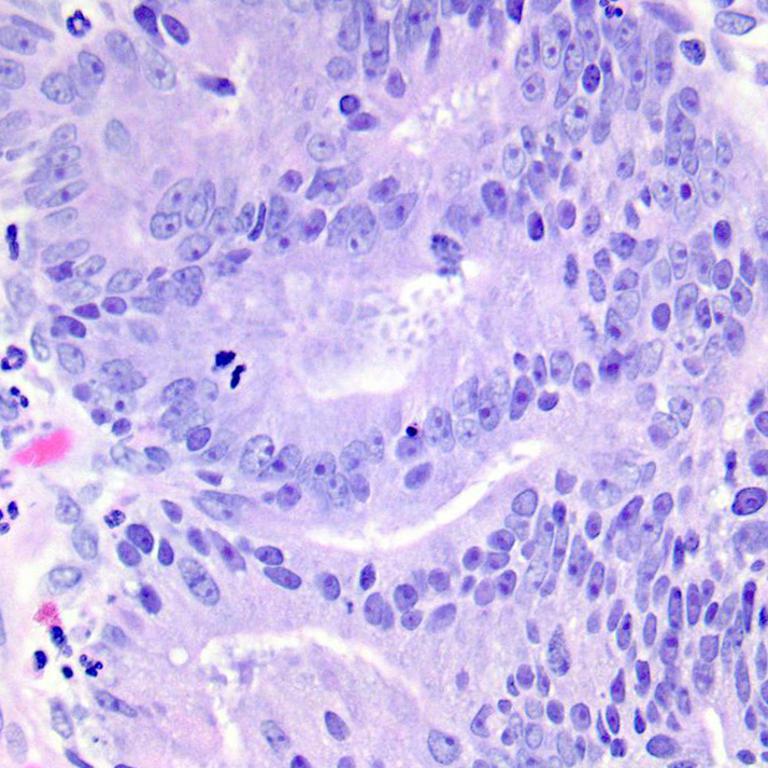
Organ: colon
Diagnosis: adenocarcinomas